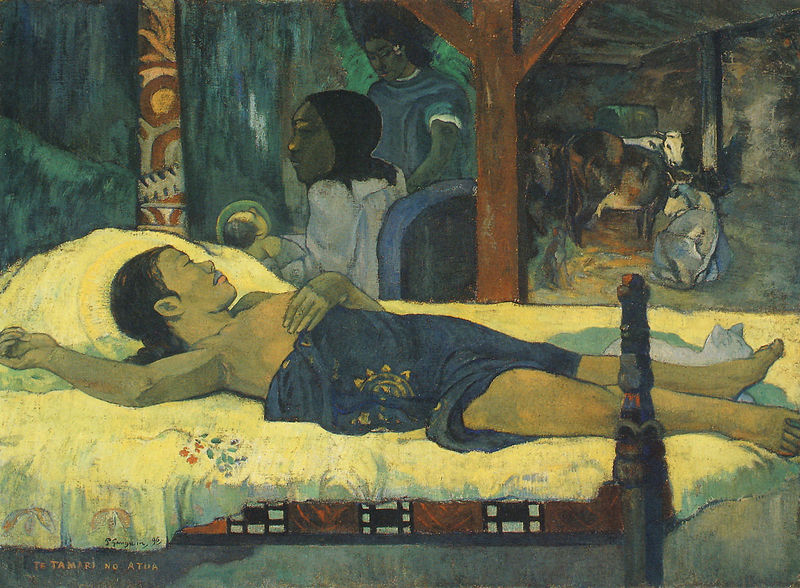
Titel: Die Geburt Christi
Künstler: Paul Gauguin
Institution: München, Bayrische Staatsgemäldesammlungen, Neue Pinakothek
Schlagwörter: haut, nackt, schlaf, frauen, gelb, menschen, blumen, frau, haar, blüten, tuch, expressionismus, malerei, ornament, kühe, kind, mutter, lippen, liegen, schlafen, schlafend, afrika, kuh, baby, bett, balken, liegend, schwestern, katze, heiligenschein, jesus, gaugin, stall, ziege, geburt, dschungel, gegenwart